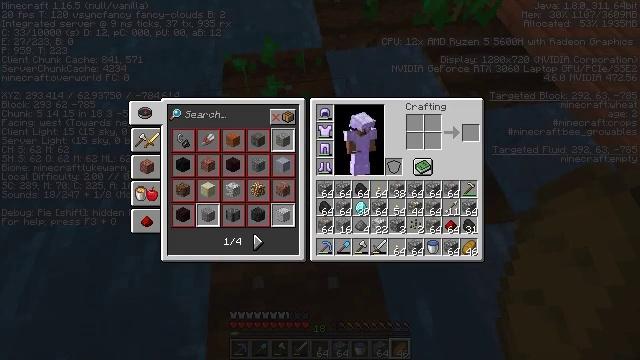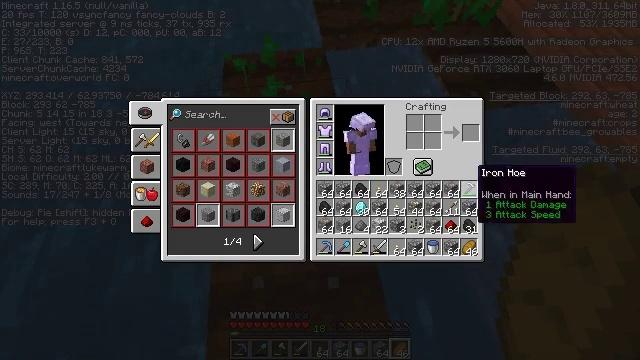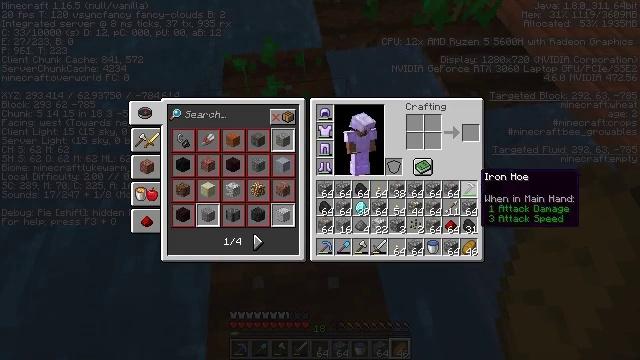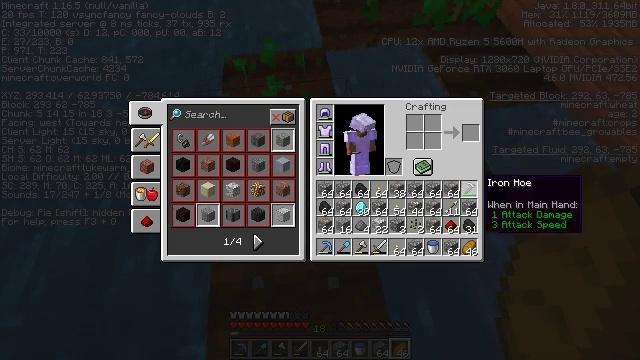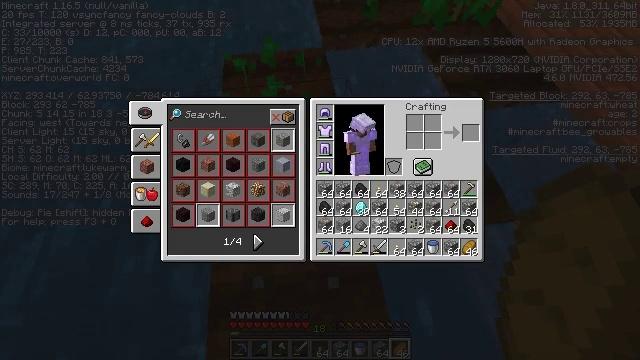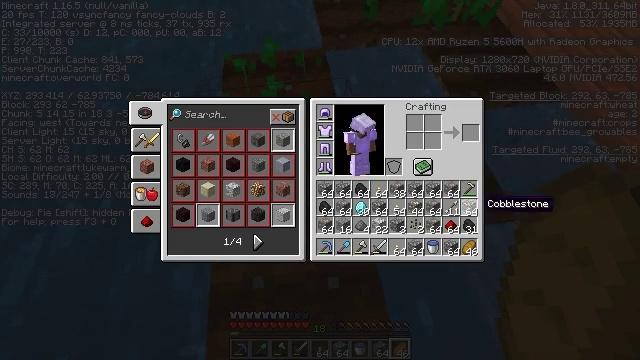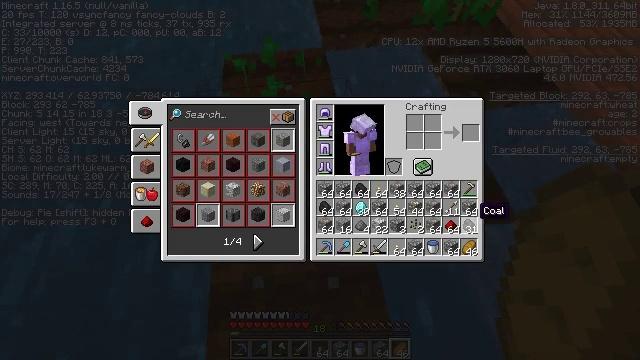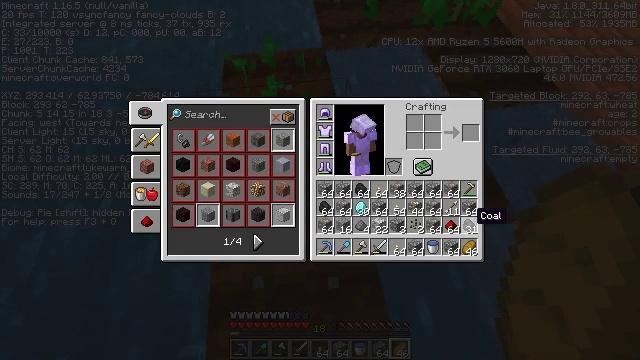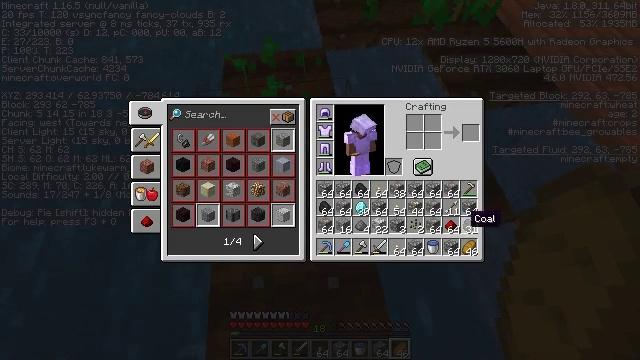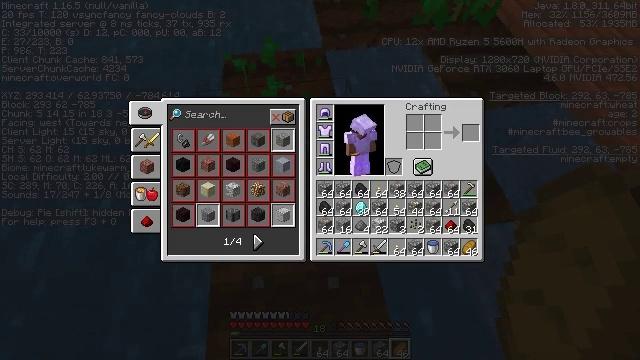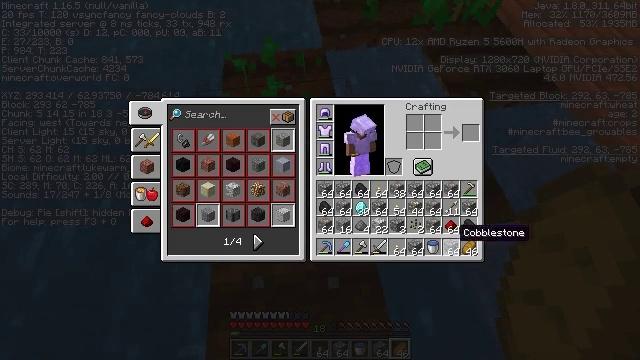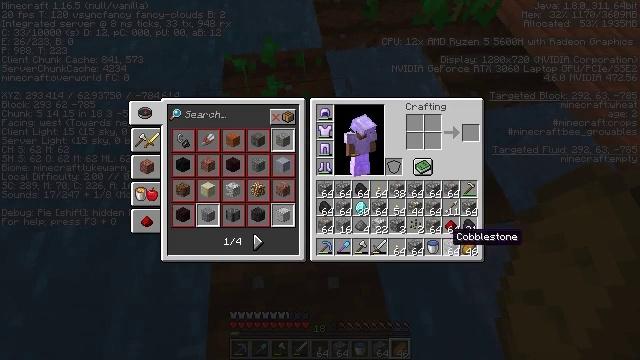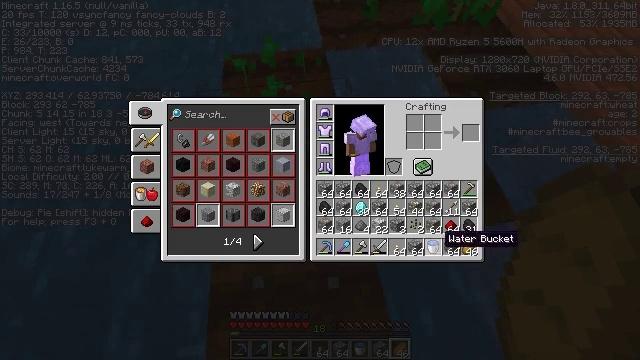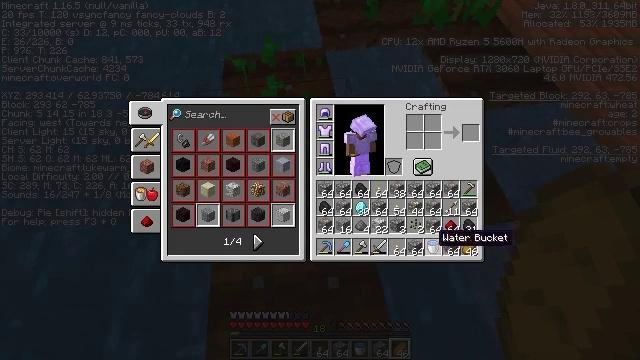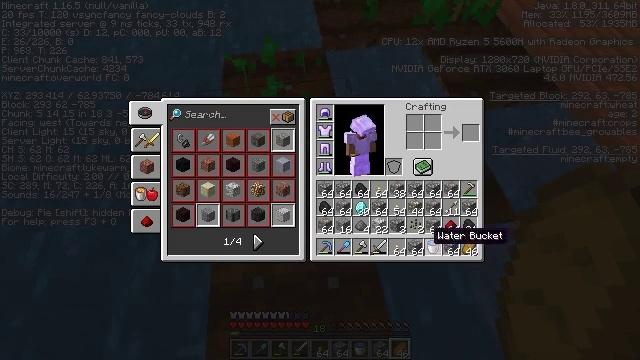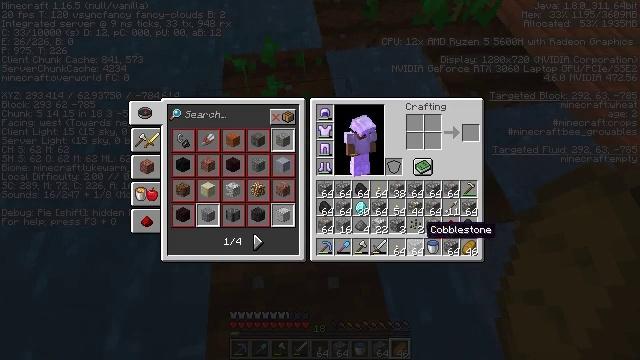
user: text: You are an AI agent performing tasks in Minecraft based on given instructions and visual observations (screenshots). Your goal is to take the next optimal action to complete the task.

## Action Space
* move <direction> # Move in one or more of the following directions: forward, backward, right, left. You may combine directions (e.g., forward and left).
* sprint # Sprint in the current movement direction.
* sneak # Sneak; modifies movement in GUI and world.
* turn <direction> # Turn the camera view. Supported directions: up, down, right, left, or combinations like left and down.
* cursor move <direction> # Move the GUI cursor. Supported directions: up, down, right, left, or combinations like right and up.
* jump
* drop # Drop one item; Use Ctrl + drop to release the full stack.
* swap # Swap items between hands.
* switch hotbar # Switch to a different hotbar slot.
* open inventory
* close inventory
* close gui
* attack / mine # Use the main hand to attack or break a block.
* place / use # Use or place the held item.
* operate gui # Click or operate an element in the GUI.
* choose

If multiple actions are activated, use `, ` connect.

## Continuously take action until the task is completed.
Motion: motion action
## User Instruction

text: Drop melon seeds.
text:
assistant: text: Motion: cursor move right
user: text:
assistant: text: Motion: no_op
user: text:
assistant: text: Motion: no_op
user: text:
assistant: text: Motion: cursor move down
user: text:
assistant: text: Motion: cursor move down
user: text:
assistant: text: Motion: cursor move down
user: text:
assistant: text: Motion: no_op
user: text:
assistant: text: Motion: no_op
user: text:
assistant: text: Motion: cursor move down
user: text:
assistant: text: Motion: no_op
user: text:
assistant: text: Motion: no_op
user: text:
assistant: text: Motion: cursor move left
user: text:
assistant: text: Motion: no_op
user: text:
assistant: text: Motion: no_op
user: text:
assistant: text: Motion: no_op
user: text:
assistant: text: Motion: no_op
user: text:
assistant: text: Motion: no_op
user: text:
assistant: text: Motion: no_op
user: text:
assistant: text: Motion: operate gui
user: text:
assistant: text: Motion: operate gui
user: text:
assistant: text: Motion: cursor move right
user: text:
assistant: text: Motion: cursor move right
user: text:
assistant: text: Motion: cursor move right and up
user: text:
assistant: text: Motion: cursor move right and up
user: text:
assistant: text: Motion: cursor move right, operate gui
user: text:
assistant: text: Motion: operate gui
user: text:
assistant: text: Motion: operate gui
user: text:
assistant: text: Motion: no_op
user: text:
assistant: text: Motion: no_op
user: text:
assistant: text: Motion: no_op